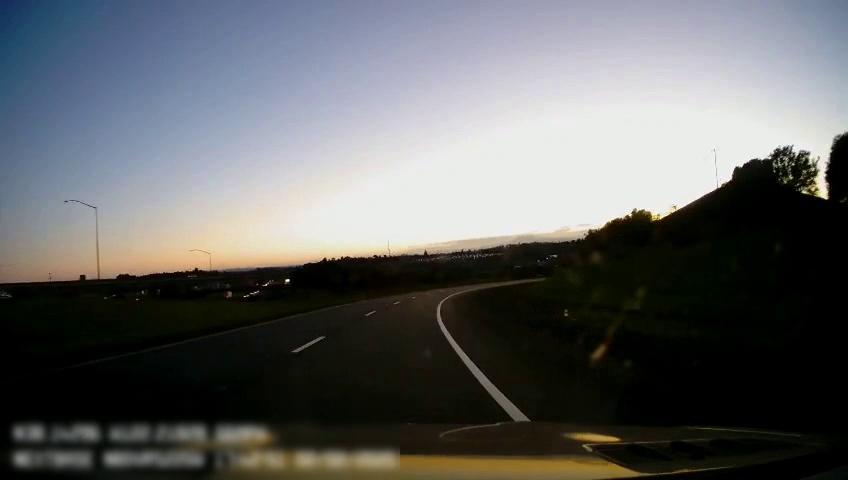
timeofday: Dusk/Dawn/Twilight
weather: Sunny
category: Drivable Space
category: Lanes | Alternate Lane
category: Lanes | Alternate Lane
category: Lanes | Alternate Lane